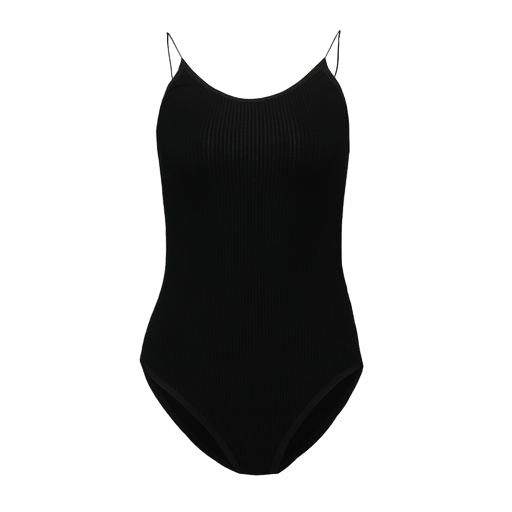
black rib vest, black must-have strappy back ribbed cami, black one piece, white background